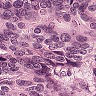
Metastatic tissue present: yes